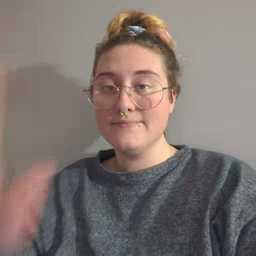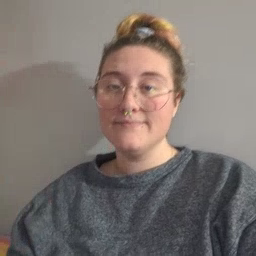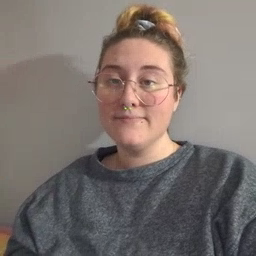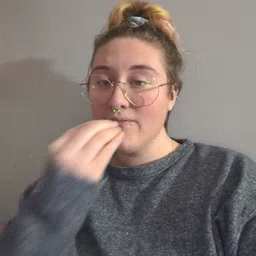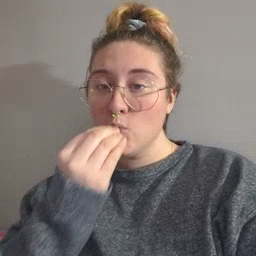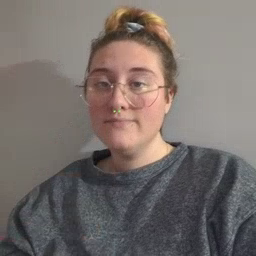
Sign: food